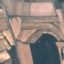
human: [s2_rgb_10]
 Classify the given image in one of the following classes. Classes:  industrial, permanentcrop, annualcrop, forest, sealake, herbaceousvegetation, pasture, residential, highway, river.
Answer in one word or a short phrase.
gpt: PermanentCrop